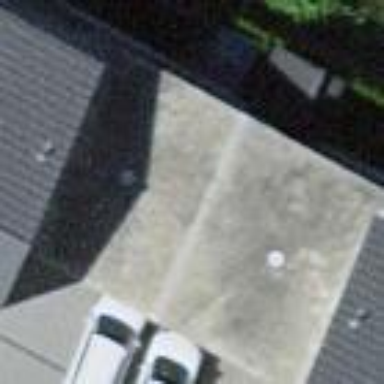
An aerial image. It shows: Garage.